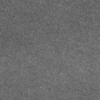
Label: dusty